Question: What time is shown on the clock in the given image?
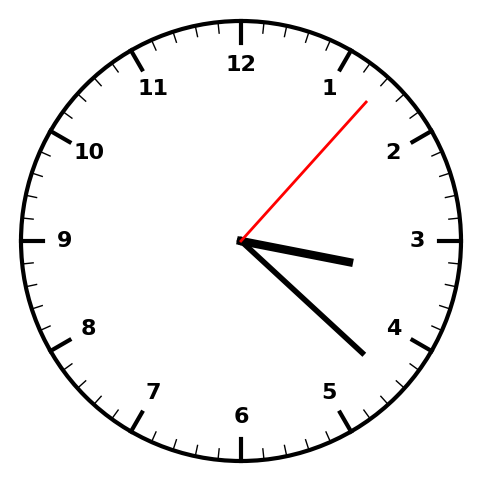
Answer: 03:22:07